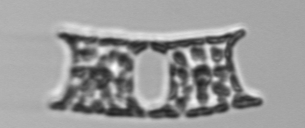
Label: Eucampia